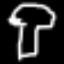
Label: mushroom